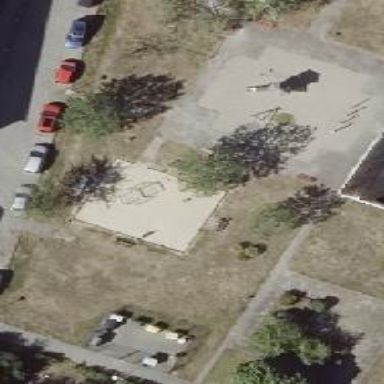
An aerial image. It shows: Playground area for leisure land.